Field crop: maize
Growth stage: 2
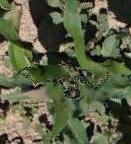
Species: maize